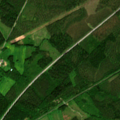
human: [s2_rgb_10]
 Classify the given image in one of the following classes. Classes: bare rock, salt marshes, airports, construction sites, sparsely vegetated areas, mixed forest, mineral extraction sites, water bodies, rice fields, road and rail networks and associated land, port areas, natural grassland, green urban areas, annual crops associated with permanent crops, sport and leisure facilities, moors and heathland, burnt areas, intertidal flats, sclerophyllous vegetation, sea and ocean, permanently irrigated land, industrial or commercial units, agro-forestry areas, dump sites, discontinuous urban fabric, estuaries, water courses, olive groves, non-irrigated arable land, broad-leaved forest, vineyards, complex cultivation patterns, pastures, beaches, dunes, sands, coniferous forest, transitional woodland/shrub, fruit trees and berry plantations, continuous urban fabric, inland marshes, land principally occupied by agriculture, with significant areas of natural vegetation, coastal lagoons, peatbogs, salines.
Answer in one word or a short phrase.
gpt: broad-leaved forest, coniferous forest, mixed forest